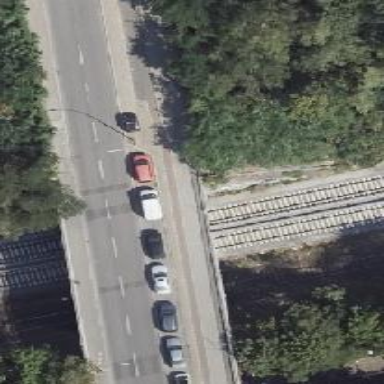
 with kerb and parking lane on the left side."